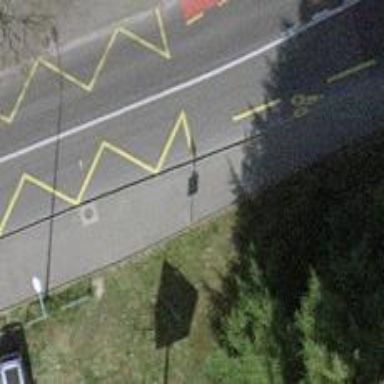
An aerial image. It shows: Asphalt sidewalk leading to bus stop. The bus stop features platform for public transport.